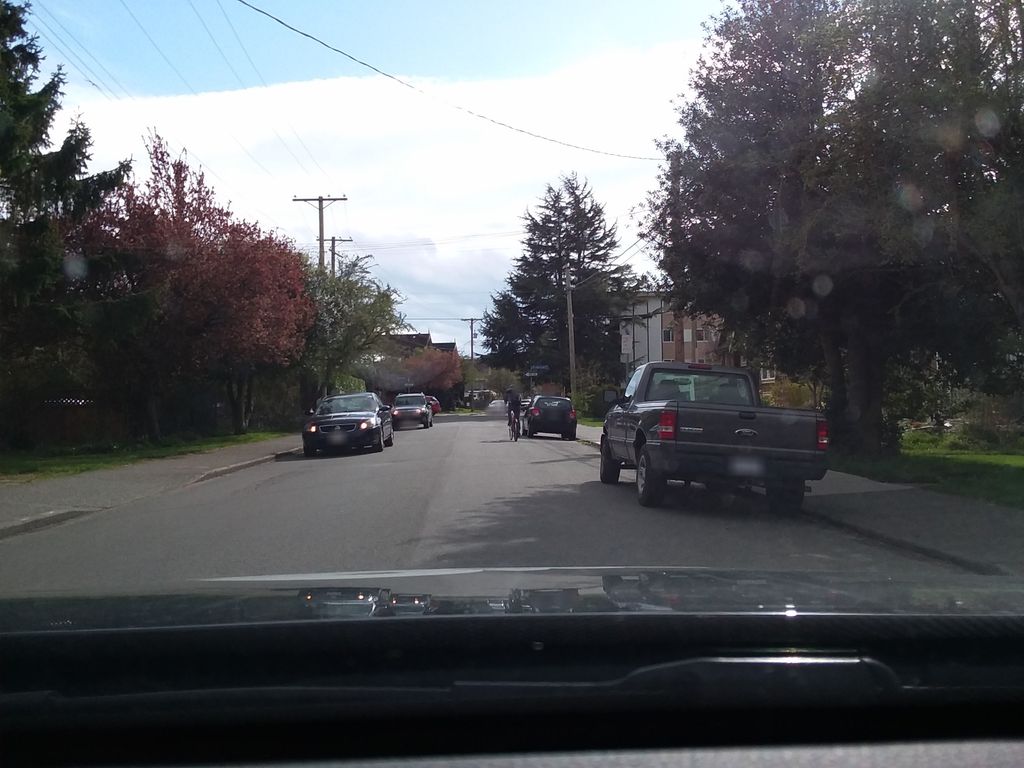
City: victoria